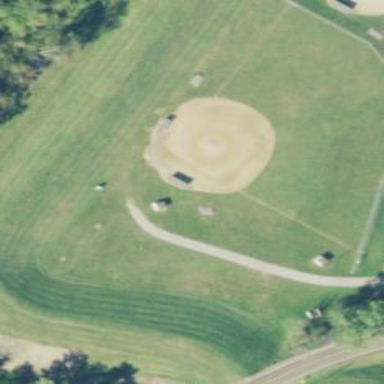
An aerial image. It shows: Baseball pitch for leisure and sports activities.